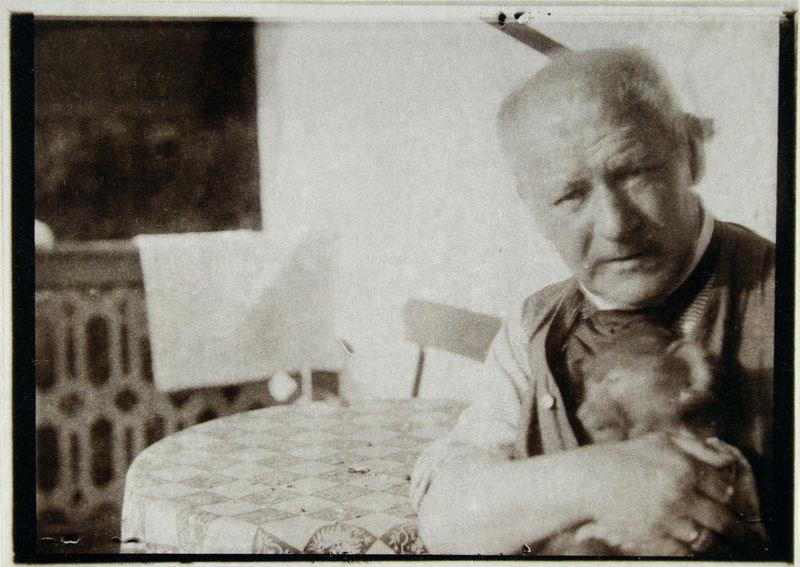
Titel: Gabriel von Max mit einem jungen Pavian (Puk)
Standort: München
Institution: Städtische Galerie im Lenbachhaus
Schlagwörter: mann, schlaf, weiß, grau, kariert, mund, nase, ohr, raum, schwarz, stirn, stuhl, stühle, tisch, zimmer, blick, hund, tier, tuch, muster, hemd, jacke, wand, arm, augen, falten, mensch, stein, steine, tischdecke, tischtuch, brüstung, ohren, rund, affe, garten, balkon, sepia, lehnen, stuhllehne, foto, fotografie, photographie, katze, schwarzweiß, stirnfalten, photo, heizung, aufnahme, schutz, äffchen